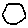
Label: hexagon